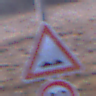
Verkehrszeichen: UnebeneFahrbahn
Zusatzzeichen unten: Geschwindigkeit80
Umgebung: Outdoor, Nature
Tageszeit: SunriseSunset
Wetter: Clear
Licht: Natural
Jahreszeit: NotSpecified
Kontrast: LowContrast